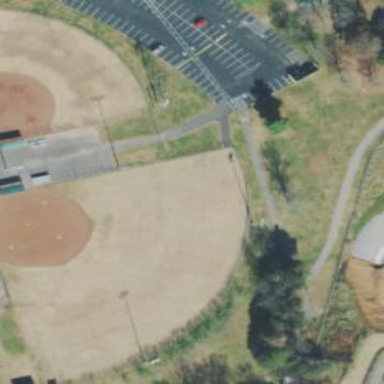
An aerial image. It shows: Baseball pitch for leisure land activities.